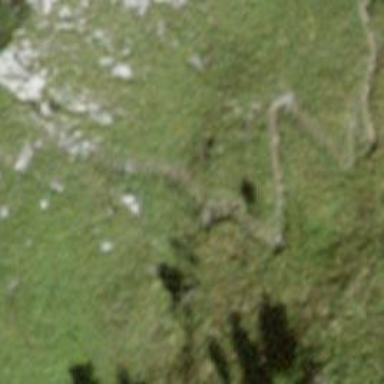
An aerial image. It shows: Path.